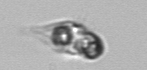
Label: Mesodinium